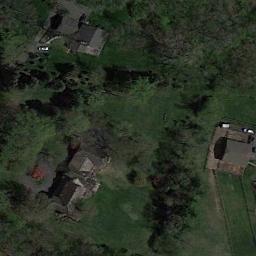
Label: sparse_residential